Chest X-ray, PA view. Patient: 44 years old, sex F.
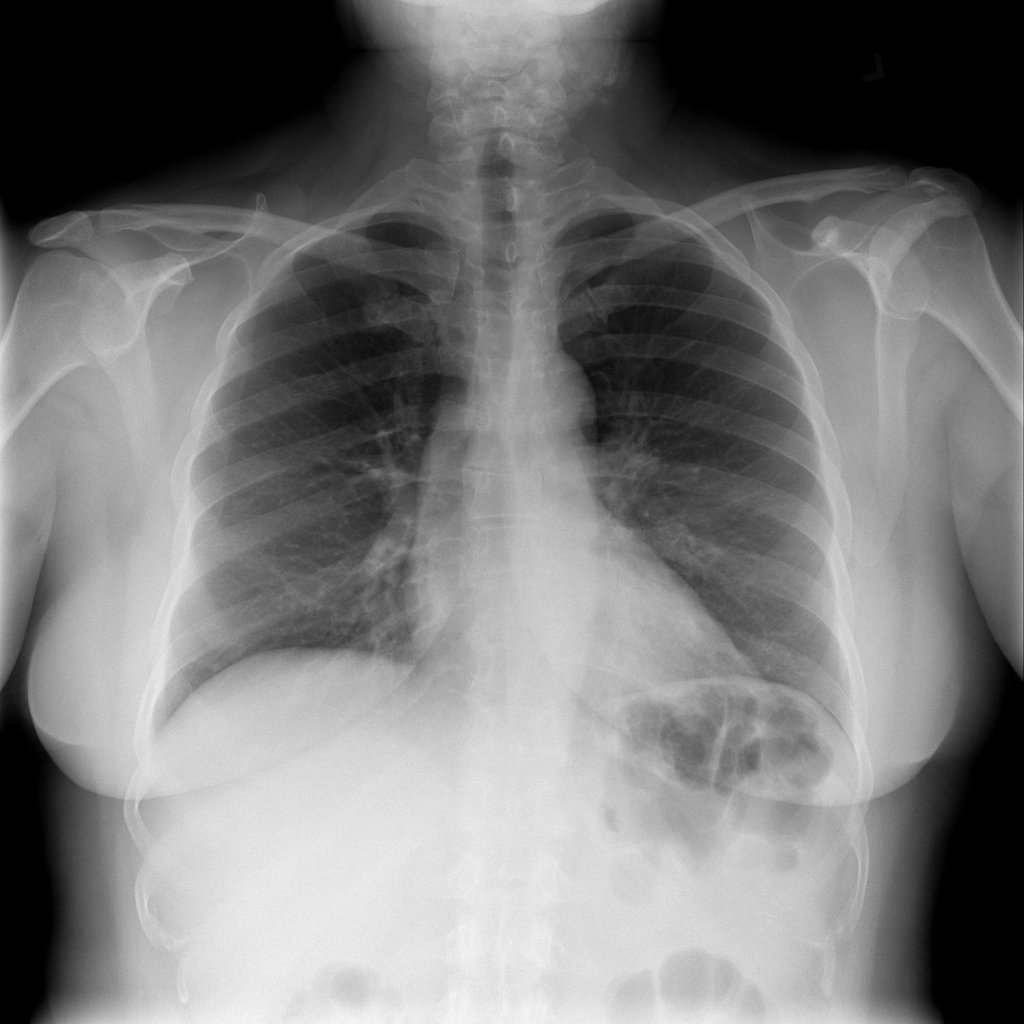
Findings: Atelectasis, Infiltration